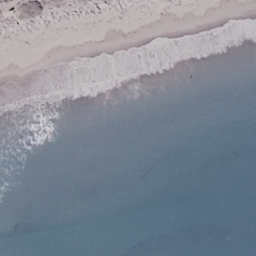
Label: beach